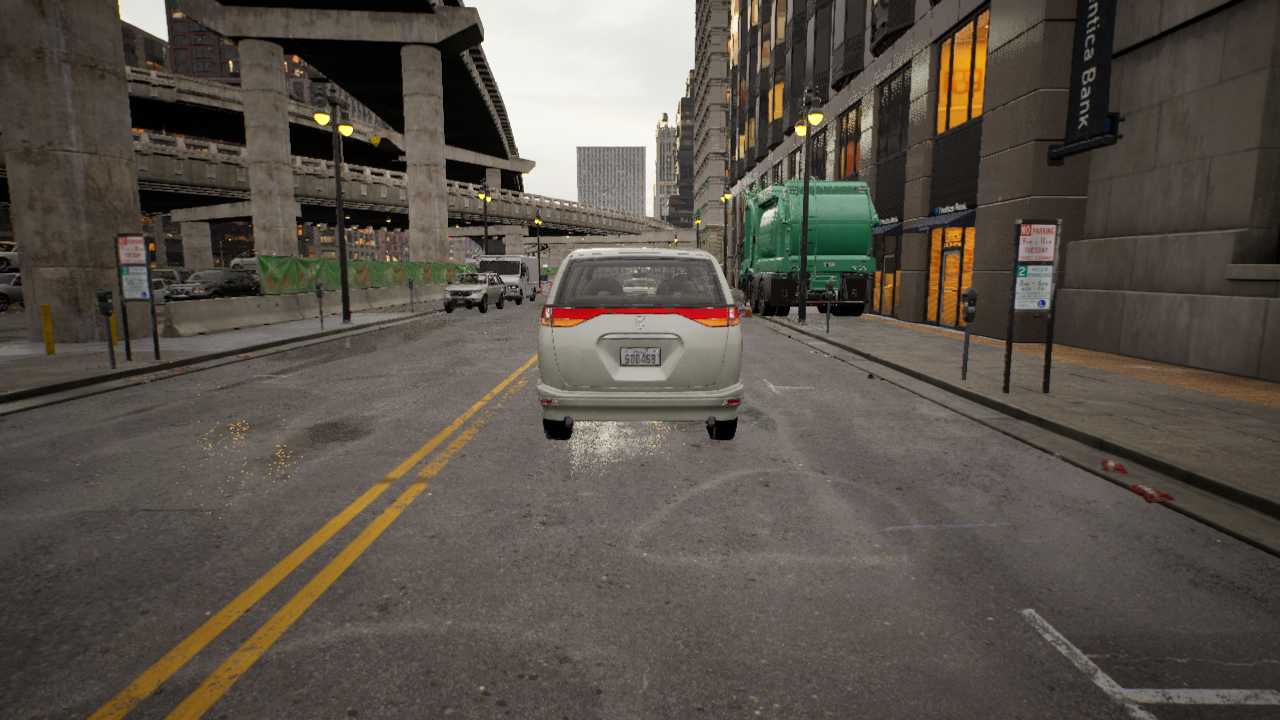
Venue: downtown
Lighting: golden hour
Vehicle rig: minivan